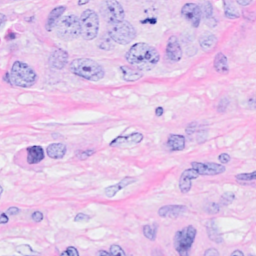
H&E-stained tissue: Breast